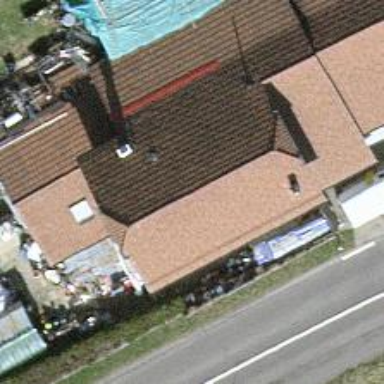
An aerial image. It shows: Simple and straightforward house.